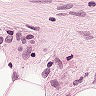
Metastatic tissue present: yes